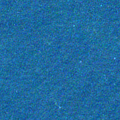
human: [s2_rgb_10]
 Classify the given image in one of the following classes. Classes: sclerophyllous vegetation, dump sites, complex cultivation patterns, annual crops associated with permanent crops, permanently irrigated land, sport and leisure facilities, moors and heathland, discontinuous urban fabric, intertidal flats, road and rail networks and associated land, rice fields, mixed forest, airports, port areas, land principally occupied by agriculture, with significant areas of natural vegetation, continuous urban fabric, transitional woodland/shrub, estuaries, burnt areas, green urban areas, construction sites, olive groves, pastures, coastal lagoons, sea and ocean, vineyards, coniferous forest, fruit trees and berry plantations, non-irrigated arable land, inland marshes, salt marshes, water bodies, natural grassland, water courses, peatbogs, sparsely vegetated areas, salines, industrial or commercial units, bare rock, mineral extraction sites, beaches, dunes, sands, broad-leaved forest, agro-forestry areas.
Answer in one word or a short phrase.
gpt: sea and ocean